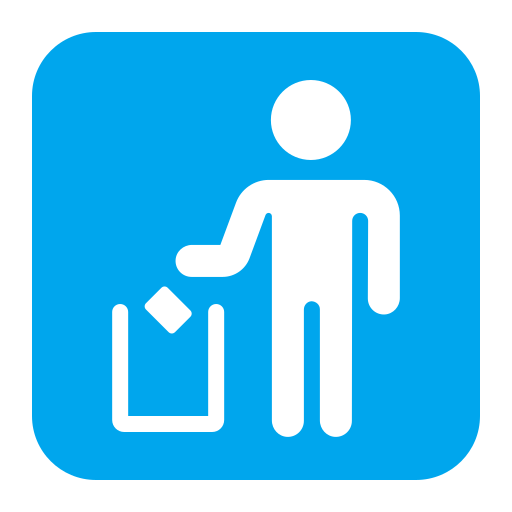
litter in bin sign flat